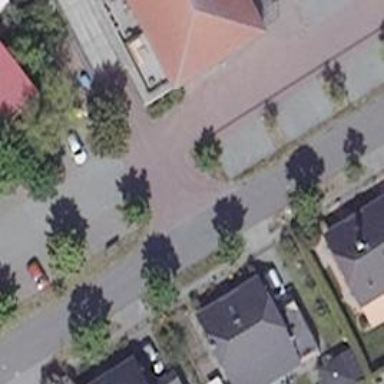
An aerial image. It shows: Road serving as parking aisle.